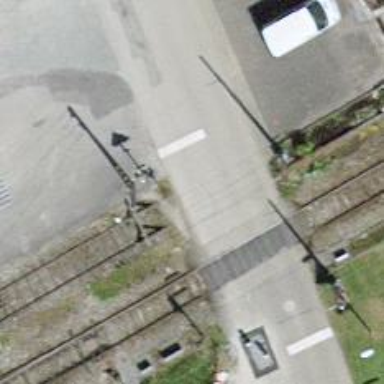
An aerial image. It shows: Railway buffer stop.